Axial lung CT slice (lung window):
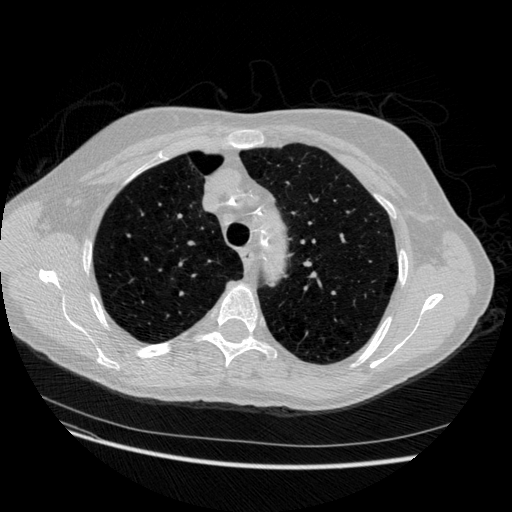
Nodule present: no